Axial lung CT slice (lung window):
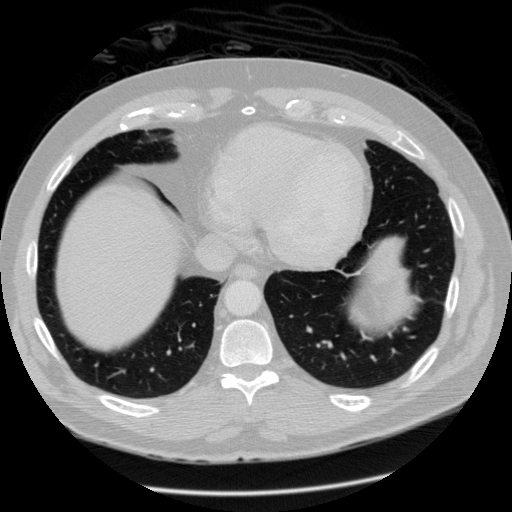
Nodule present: no